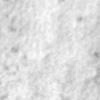
Label: no_change